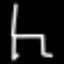
Label: chair